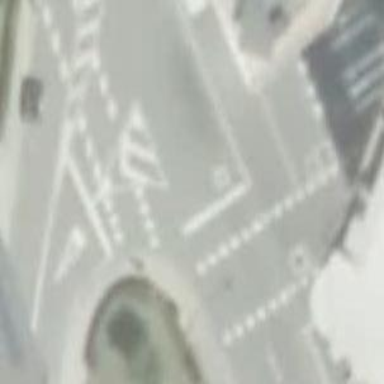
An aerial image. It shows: Road with traffic signals.